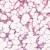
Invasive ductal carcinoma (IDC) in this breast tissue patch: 0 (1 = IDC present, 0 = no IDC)